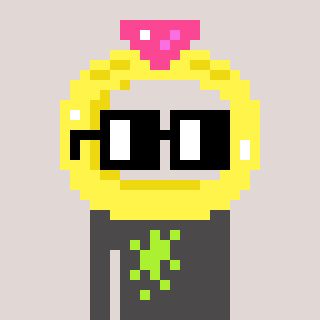
a pixel art character with square black glasses, a ring-shaped head and a grayscale-colored body on a warm background